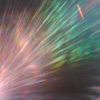
Label: sunburn